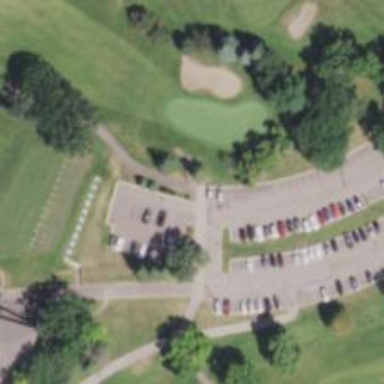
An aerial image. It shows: Service road used as golf cart path.